Question: basically just want to know if the attached image shows a valid CSS usage? I'm using a lot of nested divs lately and this is how I'm targeting them in my CSS. It works really well but I'm just curious if it's a good way of doing it? Or is there an easier / more efficient way?
Thanks!

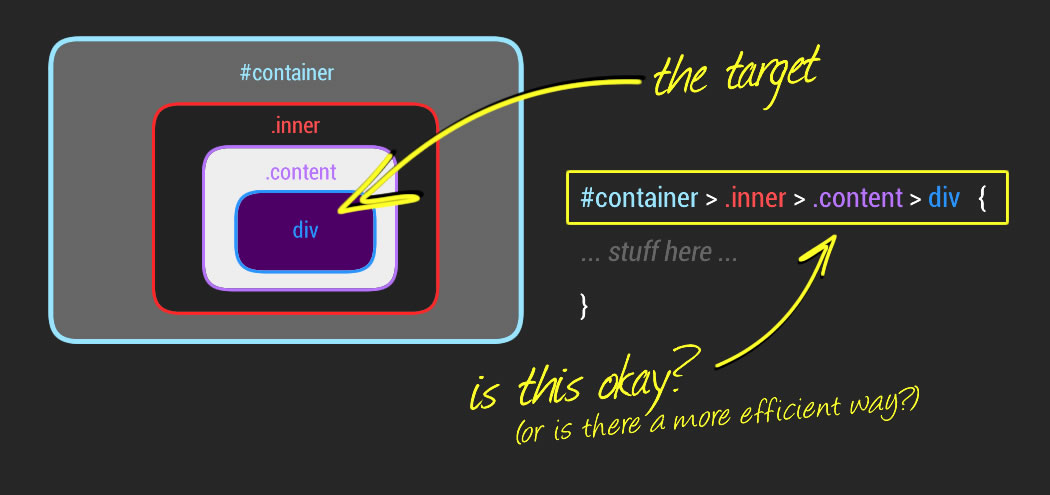
Answer: First of all: yor way is totally ok and the efficiency depends on the whole page. Maybe it can get more efficient with those ideas:
You can also write just the class - you dont have to write the whole path then. Instead of
'''
#content > .inner > .content > div { }
'''
it is possible to write for example
'''
.content > div { }
'''
When using nested divs you very often have to type a lot of code multiple times:
'''
#content > .inner > .content { }
#content > .inner > .content > div {}
#content > .inner > .footer {}
#content > .inner > .footer > div {}
'''
There are very helpful scripts called <URL>. They allow you to write everything just one time like
'''
#content {
.inner {
.content {
// some stuff
div {
// some stuff
}
}
.footer {
//some stuff
div {
// some stuff
}
}
}
}
'''